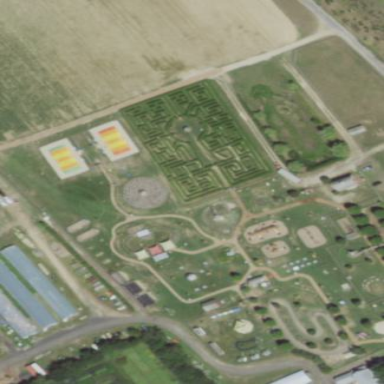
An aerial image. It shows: Maze attraction.